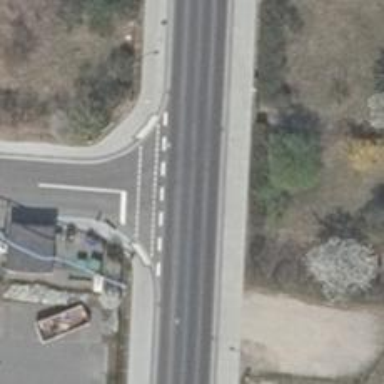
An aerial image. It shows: Secondary road with asphalt surface. There are separate sidewalks on both sides.